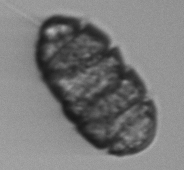
Label: Margalefidinium